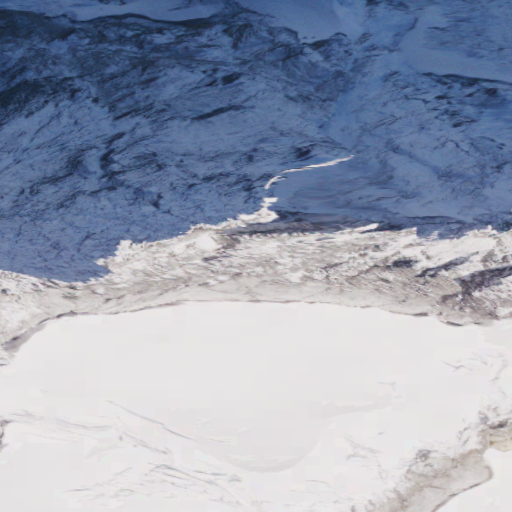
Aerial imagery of mountain in Washington named Inspiration Peak containing barren land and snow